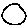
Label: circle